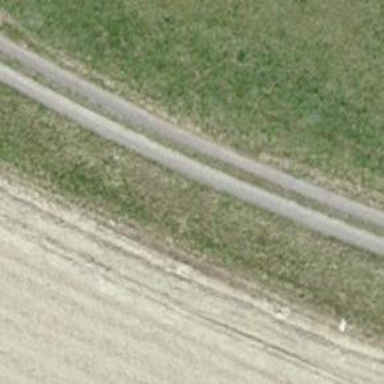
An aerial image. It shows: Grass track with grade3 surface.